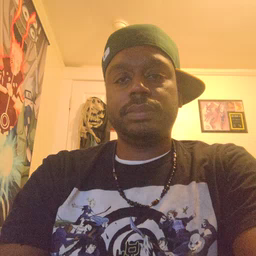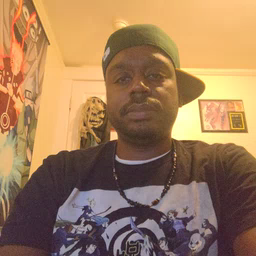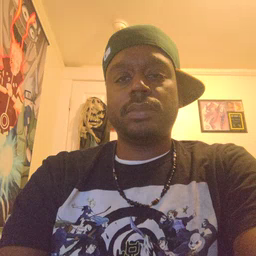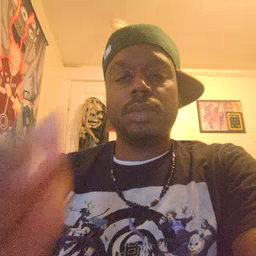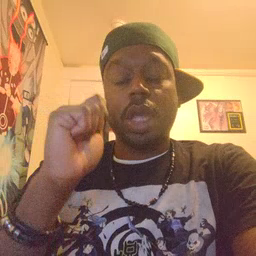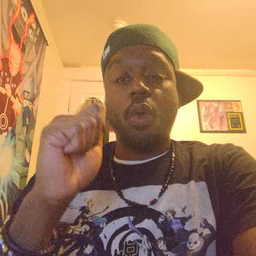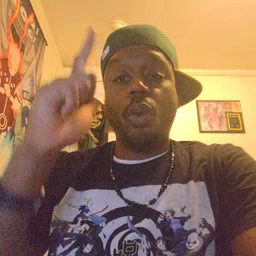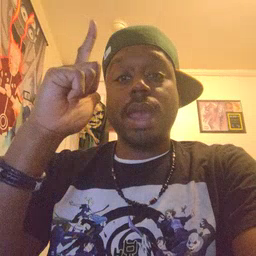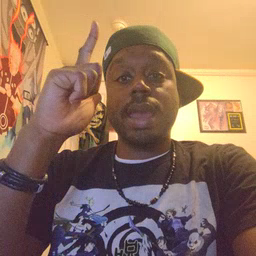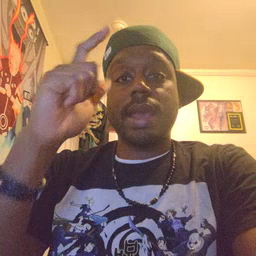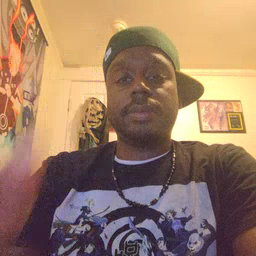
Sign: awake